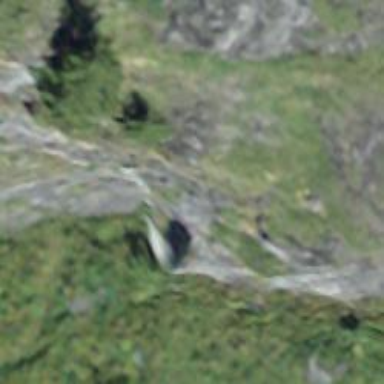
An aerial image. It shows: Cliff in nature.